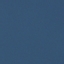
Land use / land cover: SeaLake